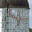
Label: 4